Question: Is there a way to access this screen and edit it for your own program?

Id want to change the "No Photos" text label. I already know how to edit the "albums" label, because I already built my UINavigation Controller.
I guess mainly I want to know if this screen is usable or accessible to developers.
EDIT:
I don't want to access albums or the photo application from my program. I just want that image of the stacking photos in my application.
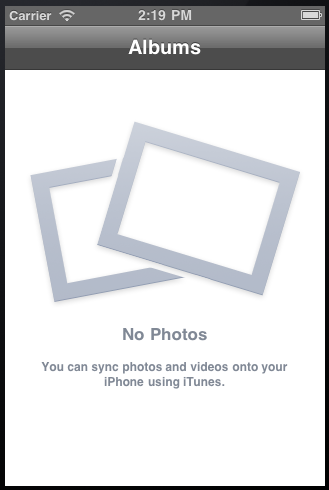
Answer: No, but you can make your own one very easily. Just have a 'UIImageView' with a similar image (READ: do not copy, as it is presumably copyright) and then add 'UILabel's with the font color set to what you want and in the right place.